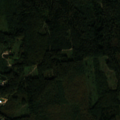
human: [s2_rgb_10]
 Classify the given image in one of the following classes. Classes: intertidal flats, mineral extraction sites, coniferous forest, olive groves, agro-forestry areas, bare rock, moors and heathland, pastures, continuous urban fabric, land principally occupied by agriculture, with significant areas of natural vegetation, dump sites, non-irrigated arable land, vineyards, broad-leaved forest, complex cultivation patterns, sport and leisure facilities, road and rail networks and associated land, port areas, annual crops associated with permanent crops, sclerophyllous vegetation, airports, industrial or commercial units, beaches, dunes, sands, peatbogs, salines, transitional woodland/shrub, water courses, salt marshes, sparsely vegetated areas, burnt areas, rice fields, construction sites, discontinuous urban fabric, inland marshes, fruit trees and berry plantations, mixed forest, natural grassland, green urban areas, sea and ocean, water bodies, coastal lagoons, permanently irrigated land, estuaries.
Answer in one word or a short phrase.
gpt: land principally occupied by agriculture, with significant areas of natural vegetation, broad-leaved forest, mixed forest